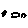
Label: hexagon